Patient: sex M, age 47
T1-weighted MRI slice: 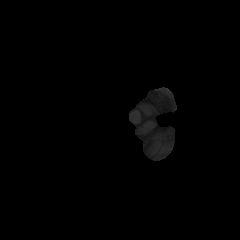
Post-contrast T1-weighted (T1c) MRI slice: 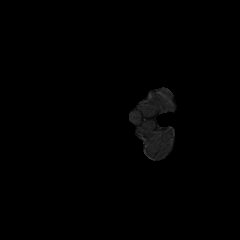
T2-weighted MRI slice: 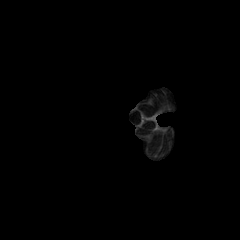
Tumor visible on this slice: no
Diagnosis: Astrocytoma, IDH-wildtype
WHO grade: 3